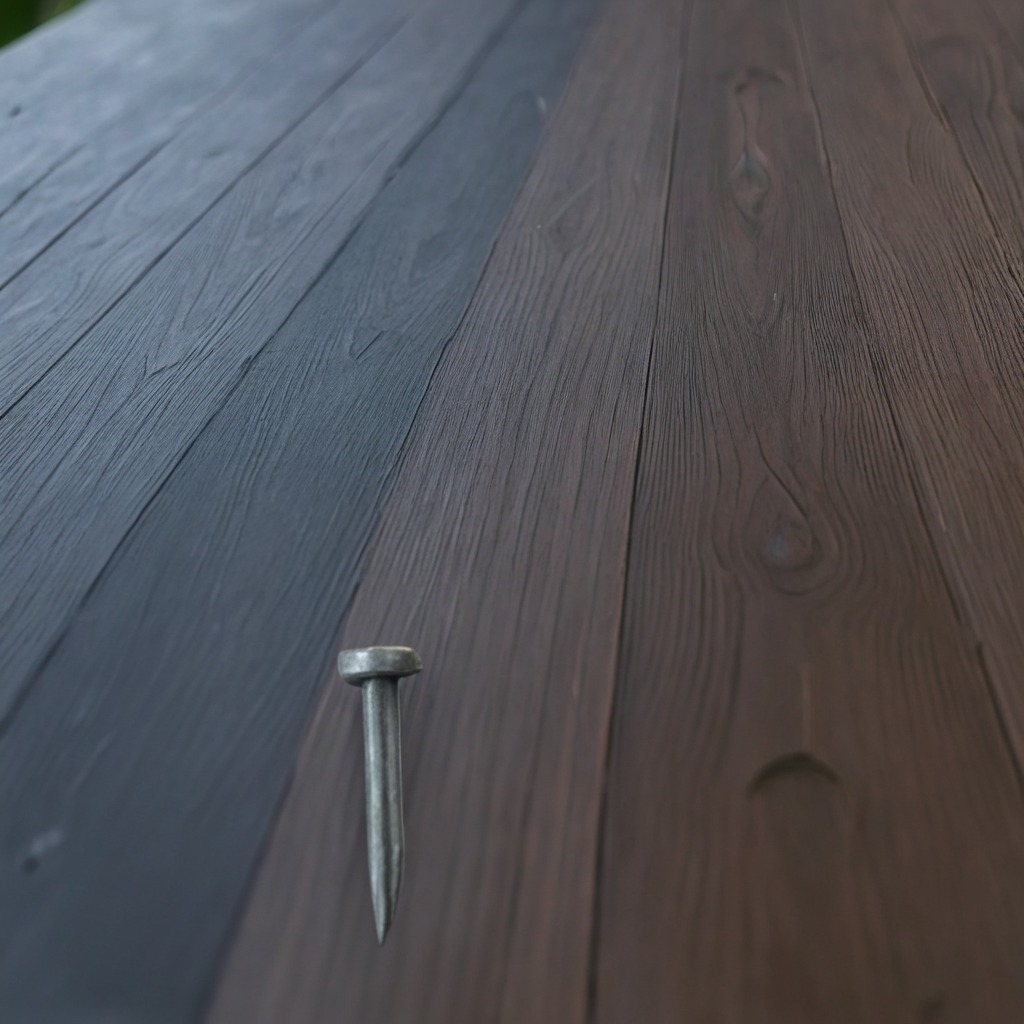
An iron nail is lying on the table.